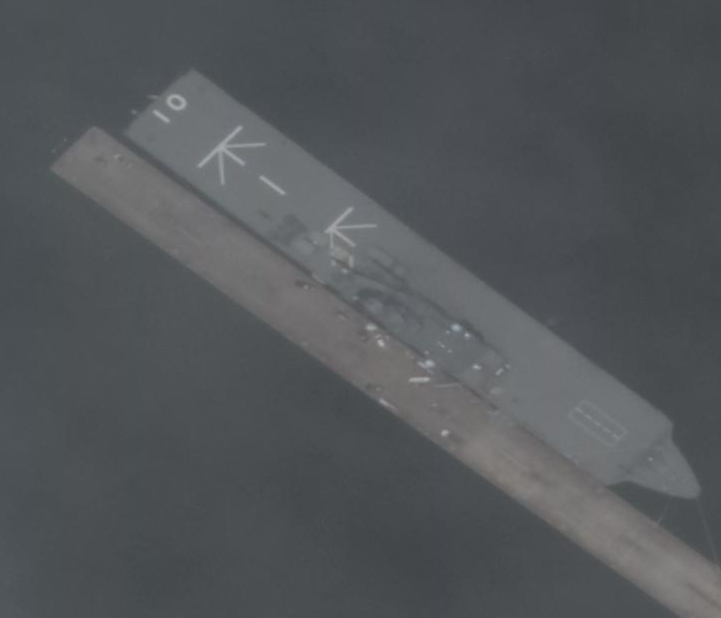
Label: Osumi-class_landing_ship